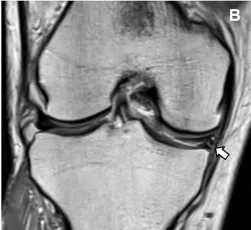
(B) T2-weighted magnetic resonance images showed a straight high intensity line indicating a horizontal tear of the medial meniscus (red arrow).
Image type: radiology (mri)